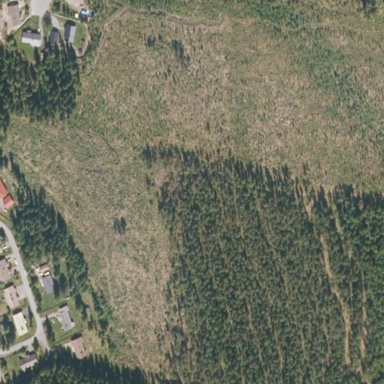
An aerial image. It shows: Clearcut area with scrub vegetation.